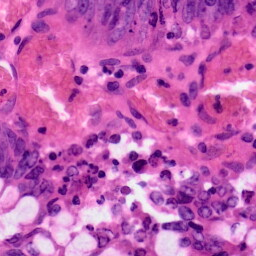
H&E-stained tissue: Colon